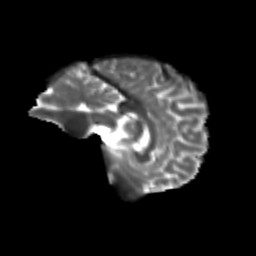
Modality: T2w
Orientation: sagittal
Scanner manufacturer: siemens
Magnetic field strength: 3 T
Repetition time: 9.2 s
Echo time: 0.084 s